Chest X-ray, PA view. Patient: 4 years old, sex M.
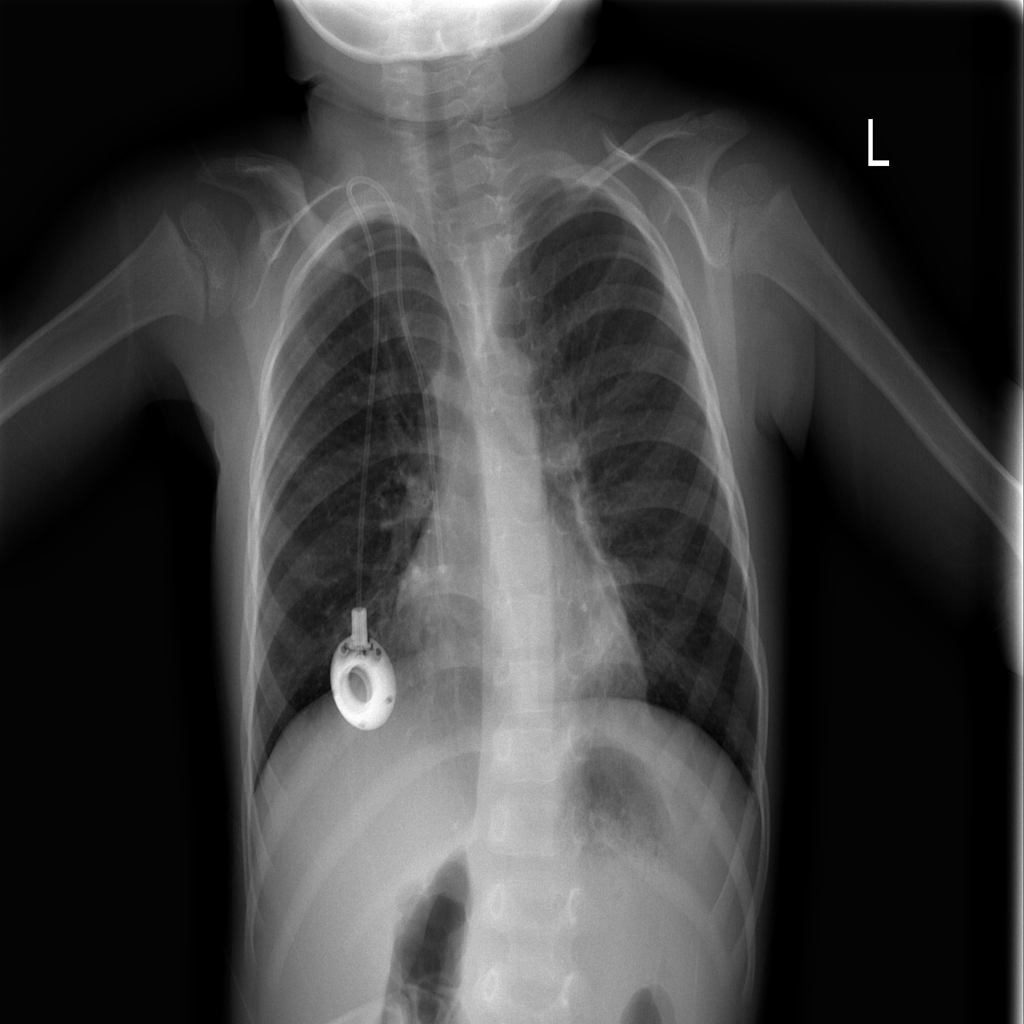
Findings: Infiltration